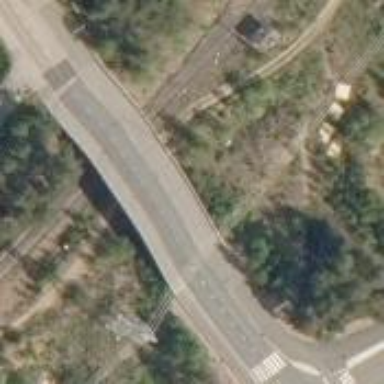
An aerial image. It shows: Bridge over cycleway.